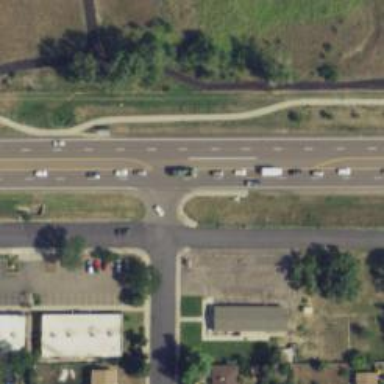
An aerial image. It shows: Residential road with asphalt surface and separate sidewalk.